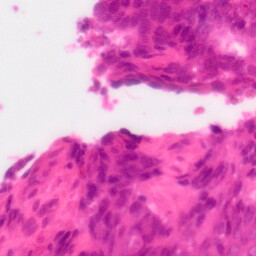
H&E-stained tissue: Colon